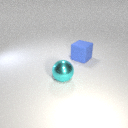
large blue rubber cube behind large cyan metal sphere